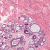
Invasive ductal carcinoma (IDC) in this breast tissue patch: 0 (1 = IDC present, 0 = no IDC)